Question: I often switch from Eclipse to Netbeans and back. There is a feature in Netbeans that allows you to see changed lines in code due to repository.
Example:

Is there something similar in Eclipse?
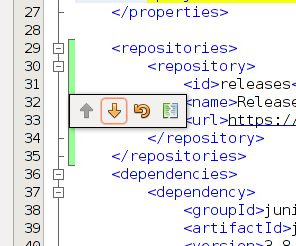
Answer: Yes, right click the file 'Team' -> 'Show Annotation...' When you hover over the colored line numbers you see the committing user and the commit message. If it is a local change it is just white.